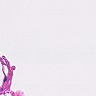
Metastatic tissue present: no